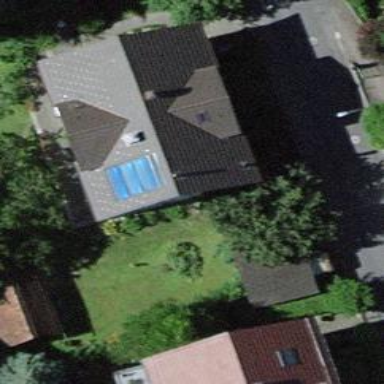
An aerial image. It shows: Solar power generator with photovoltaic panels.